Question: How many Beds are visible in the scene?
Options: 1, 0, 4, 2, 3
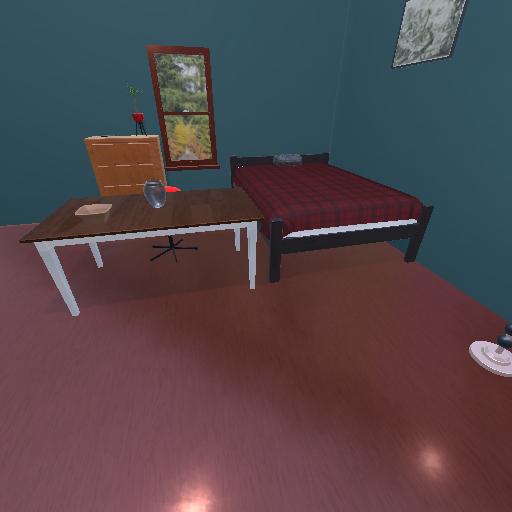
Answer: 1